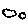
Label: cloud